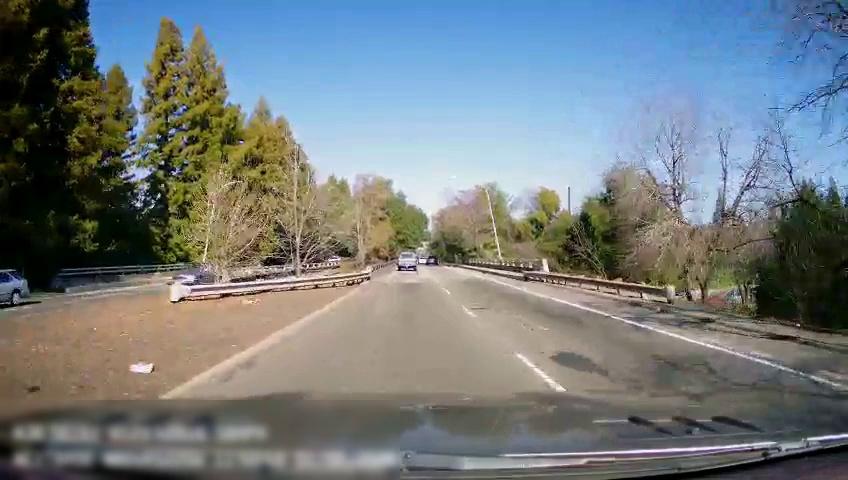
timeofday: Day
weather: Sunny
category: Drivable Space
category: Drivable Space
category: Vehicles | Car
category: Vehicles | Car
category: Vehicles | Truck
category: Vehicles | Car
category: Lanes | Current Lane
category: Lanes | Alternate Lane